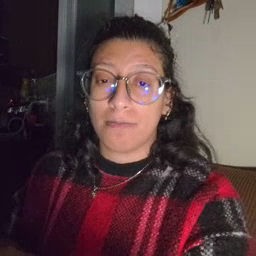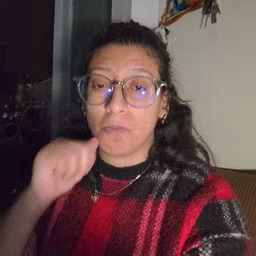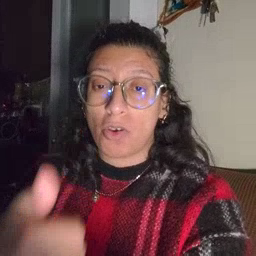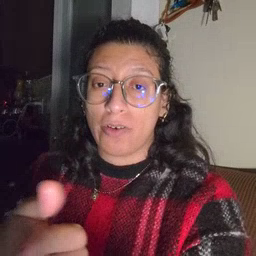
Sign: tomorrow